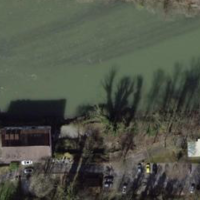
EUNIS habitat code: 15
Species observed at this site:
Asplenium scolopendrium